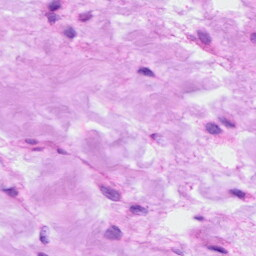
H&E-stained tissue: Breast